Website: home-depot
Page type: newsletter-management
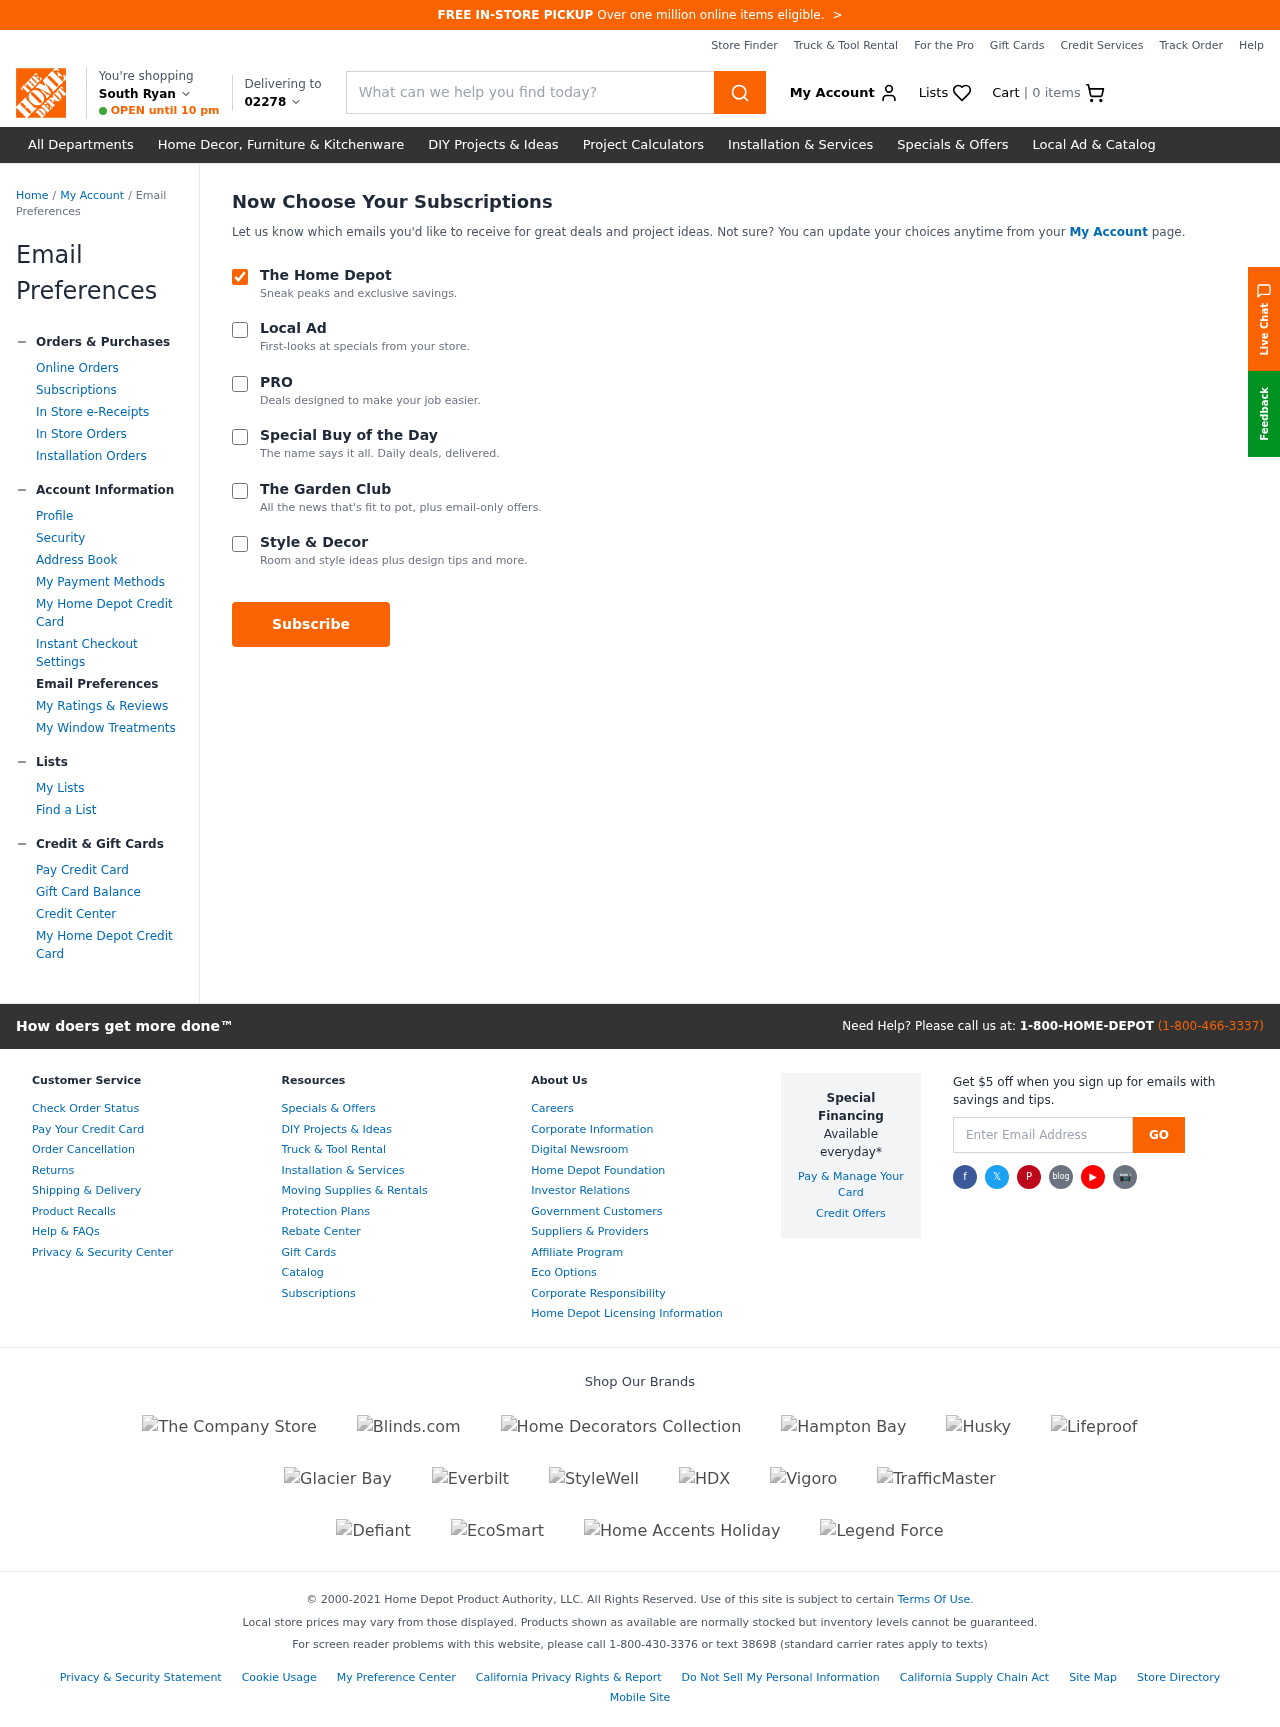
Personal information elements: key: PII_CITY
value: South Ryan
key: PII_POSTCODE
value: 02278
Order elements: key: ORDER_NUM_ITEMS
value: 0
Search elements: key: HEADER_SEARCH
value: What can we help you find today?